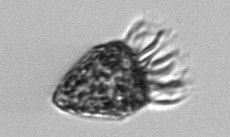
Label: Strombidium_morphotype2